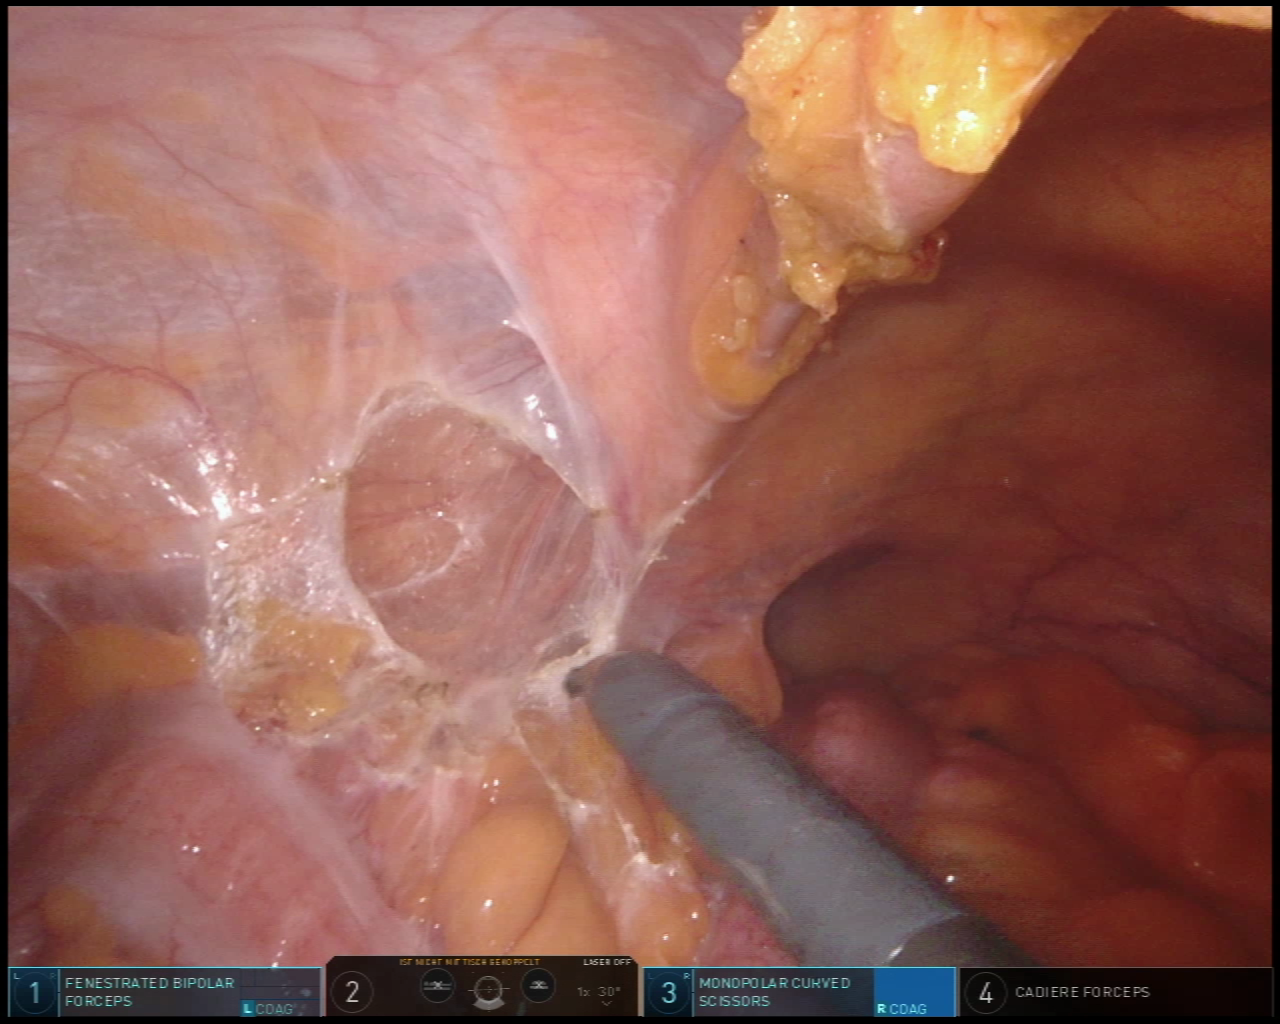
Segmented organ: colon
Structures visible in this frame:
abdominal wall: yes
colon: yes
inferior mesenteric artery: no
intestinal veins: no
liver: no
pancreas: no
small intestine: no
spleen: no
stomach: no
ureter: no
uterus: no
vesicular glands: no